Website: slack
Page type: stored-credit-cards
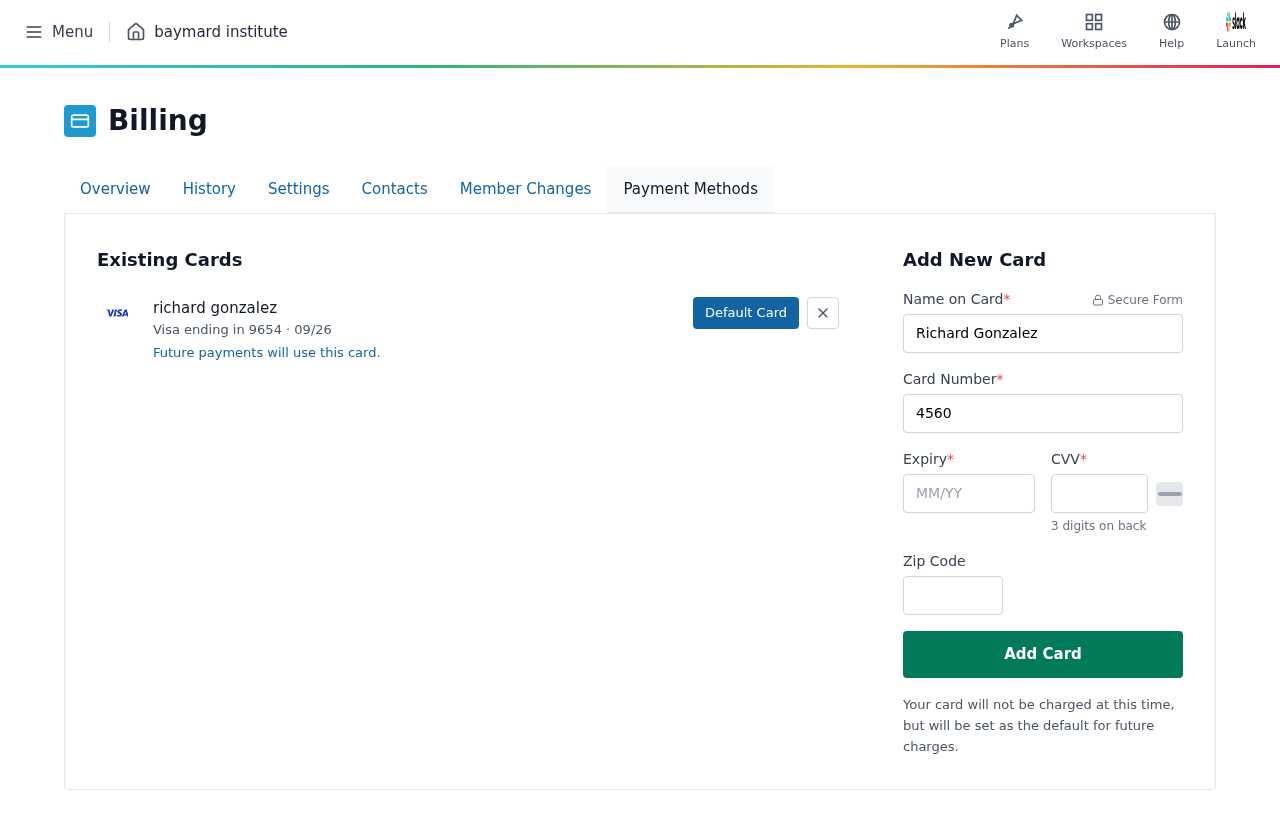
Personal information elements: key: PII_CARD_CVV
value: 816
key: PII_CARD_EXPIRY
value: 09/26
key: PII_CARD_EXPIRY_MONTH
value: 09
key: PII_CARD_EXPIRY_YEAR
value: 26
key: PII_CARD_LAST4
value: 9654
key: PII_CARD_NUMBER
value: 4560 3365 4884 9654
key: PII_CARD_TYPE
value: Visa
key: PII_FULLNAME
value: richard gonzalez
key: PII_FULLNAME
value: Richard Gonzalez
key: PII_POSTCODE
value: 84507